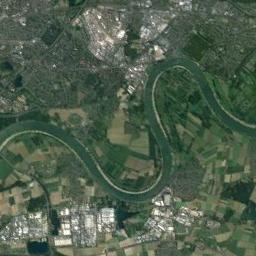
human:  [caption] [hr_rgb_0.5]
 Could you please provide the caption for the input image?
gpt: A curved, Wavy green river with green and tan mixed fields and bustling cities on both sides .

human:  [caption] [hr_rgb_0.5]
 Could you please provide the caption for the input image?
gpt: The river is surrounded by trees .

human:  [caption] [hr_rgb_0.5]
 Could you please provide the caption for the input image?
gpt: The dark green river with a winding bank is flanked by some fields and residential areas .

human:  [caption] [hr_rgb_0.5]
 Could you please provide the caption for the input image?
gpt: The river goes through farmland and houses .

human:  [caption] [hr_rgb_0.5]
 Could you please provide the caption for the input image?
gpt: There are many buildings and green farmlands near the river .